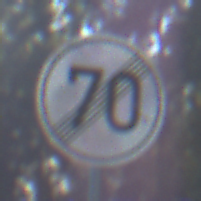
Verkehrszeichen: EndeGeschwindigkeit70
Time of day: MorningAfternoon
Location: Outdoor (Suburban)
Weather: PartlyCloudy
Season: NotSpecified
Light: Natural